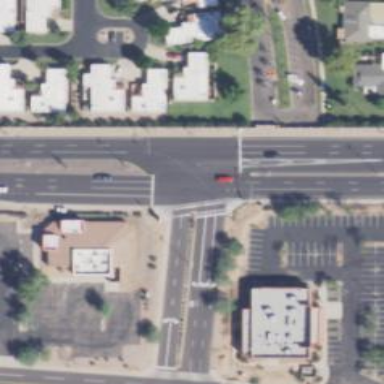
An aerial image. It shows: Solid stop line on the road marking.